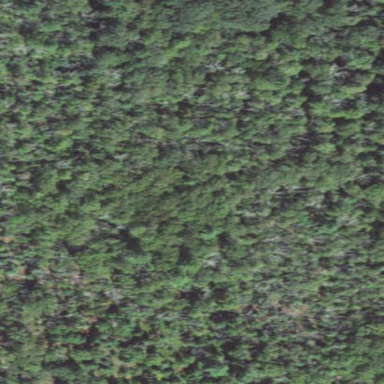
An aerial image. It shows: Mixed woodland with various types of leaves.